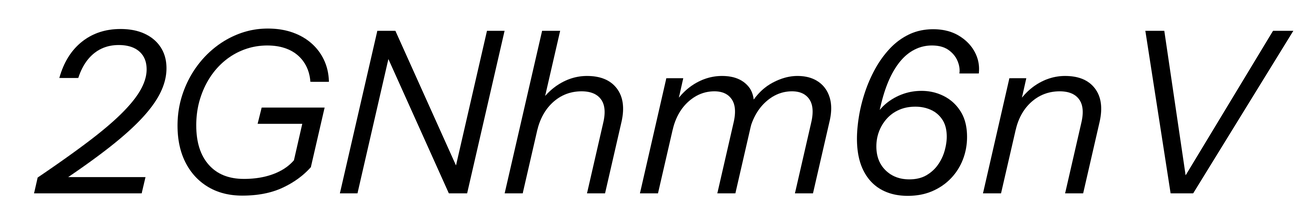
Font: InstrumentSans-Italic_Italic